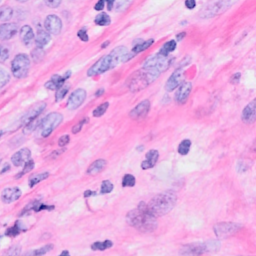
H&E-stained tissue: Breast